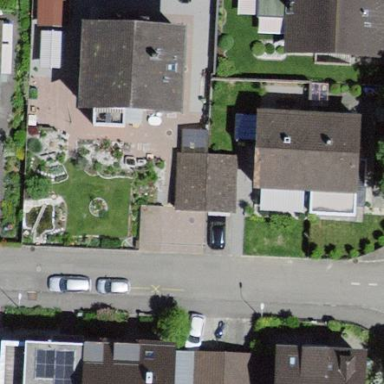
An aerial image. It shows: Garages with gabled roofs.